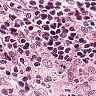
Metastatic tissue present: no